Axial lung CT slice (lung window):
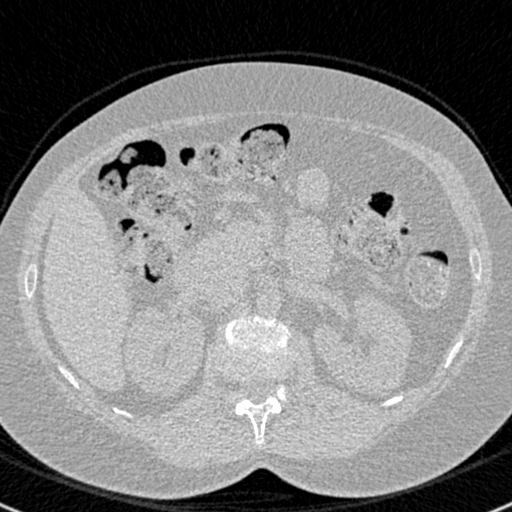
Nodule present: no